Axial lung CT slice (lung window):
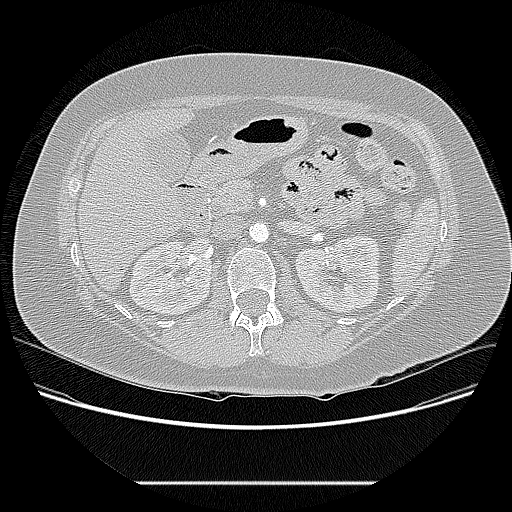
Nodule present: no